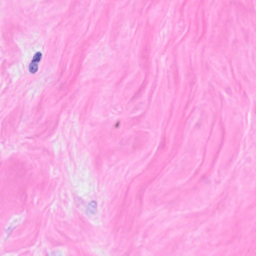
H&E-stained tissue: Breast